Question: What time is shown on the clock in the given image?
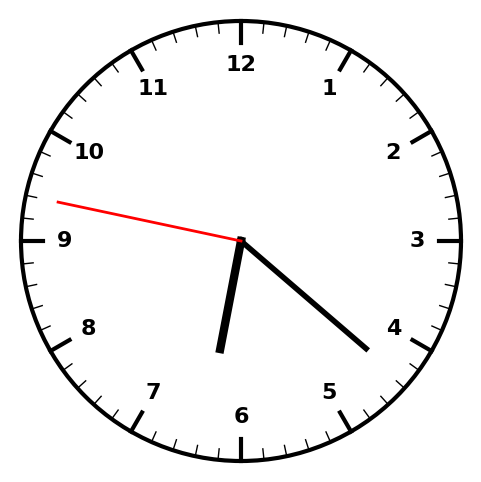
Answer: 06:21:47